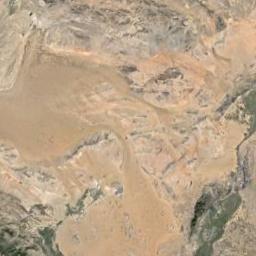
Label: desert